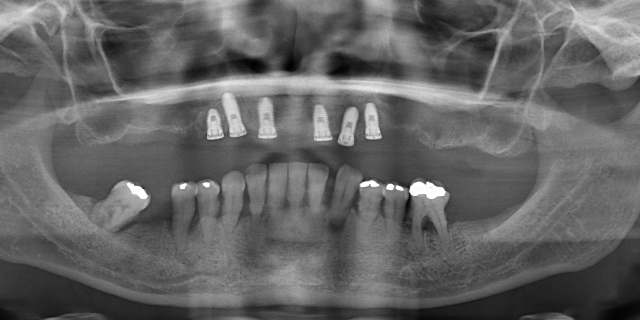
adult